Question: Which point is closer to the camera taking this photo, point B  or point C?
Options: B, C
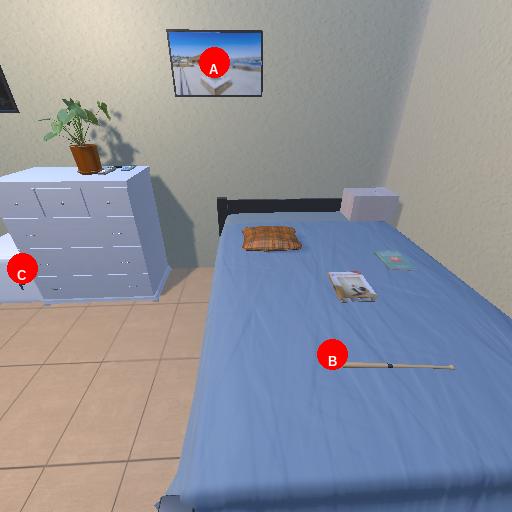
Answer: B